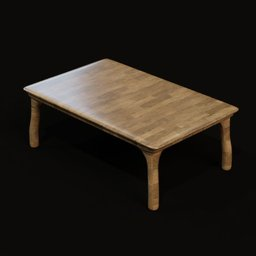
Label: furniture